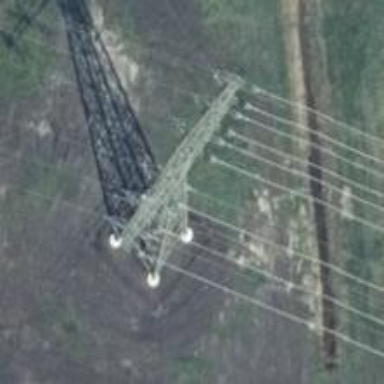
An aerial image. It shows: Power tower.